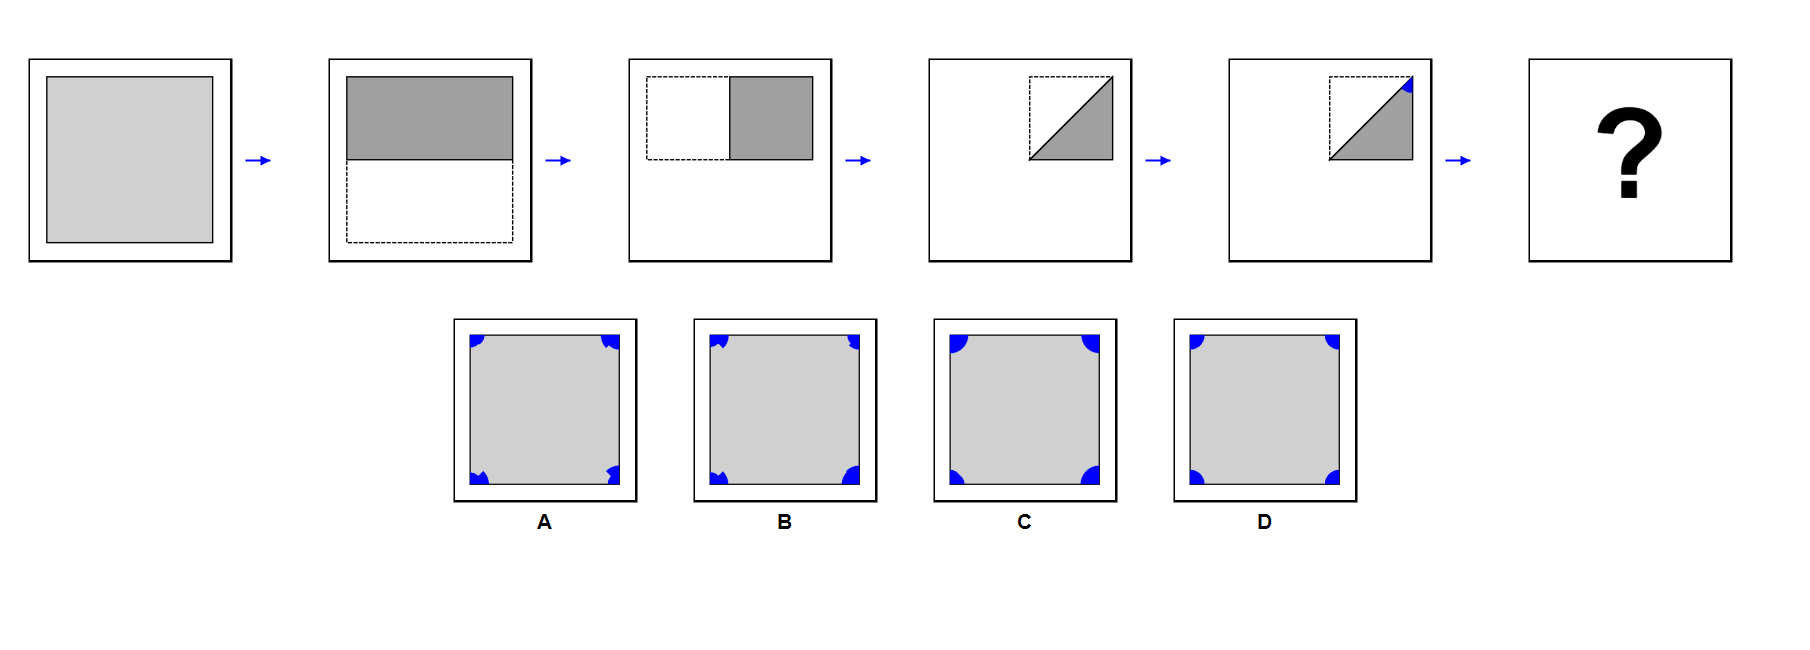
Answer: D